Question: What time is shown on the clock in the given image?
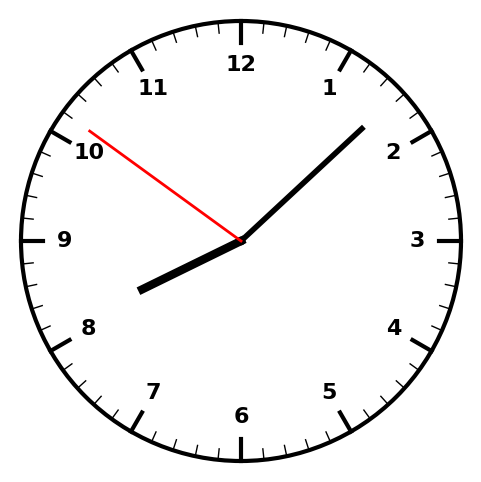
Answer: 08:07:51